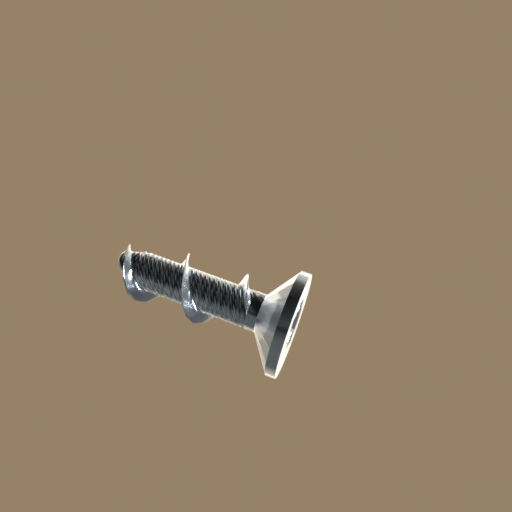
Label: screw